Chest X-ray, PA view. Patient: 67 years old, sex F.
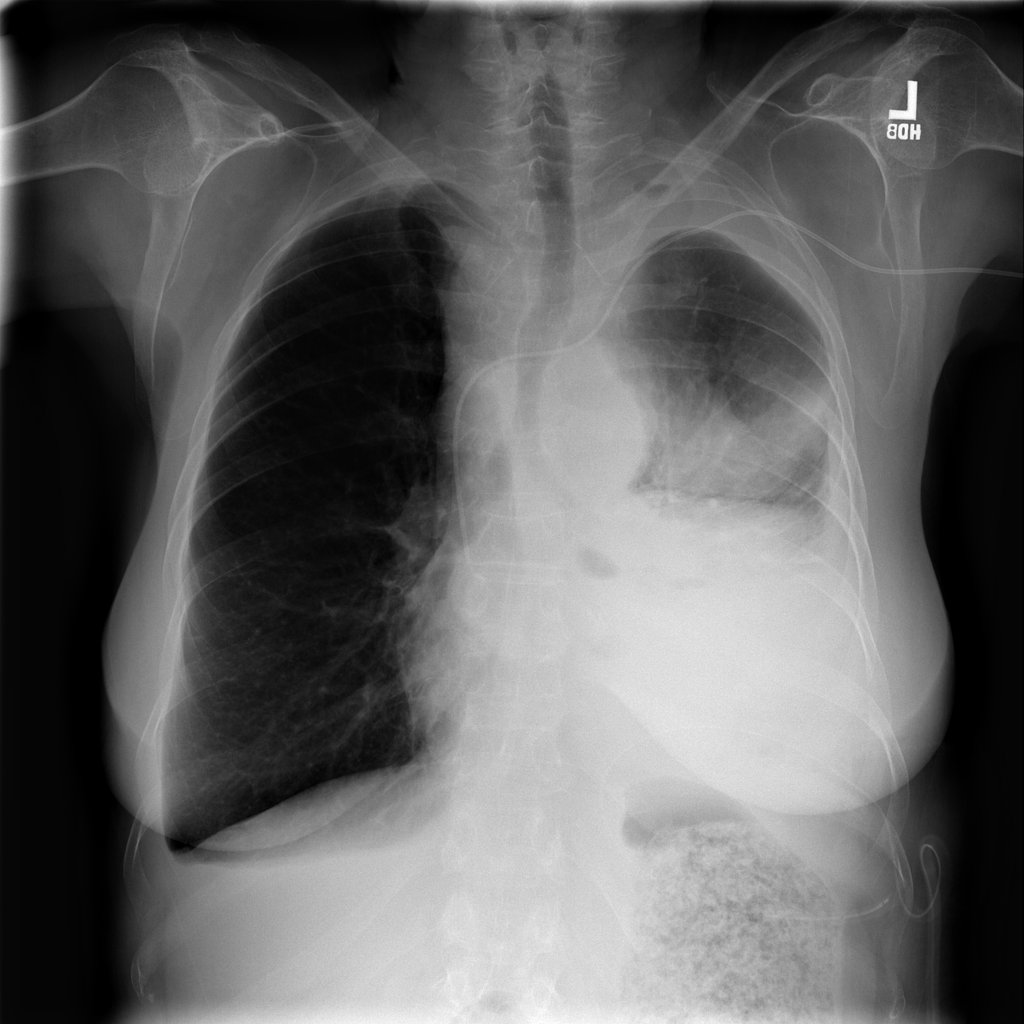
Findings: Consolidation, Effusion, Infiltration